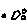
Label: hexagon